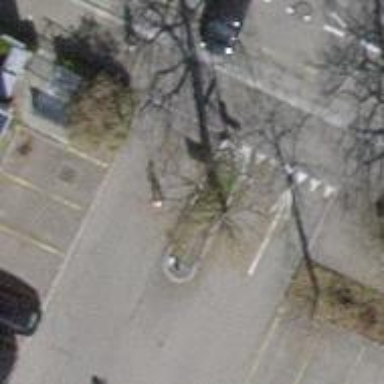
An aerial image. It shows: Tree-lined avenue.